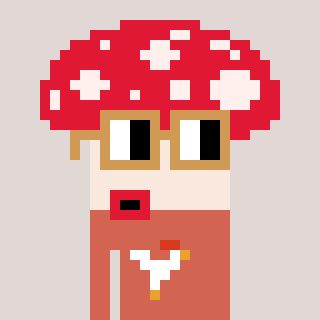
a pixel art character with square brown glasses, a mushroom-shaped head and a peachy-colored body on a warm background